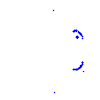
Particle: kaon